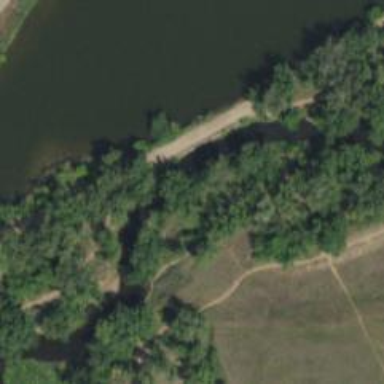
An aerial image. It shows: Path.